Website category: sports
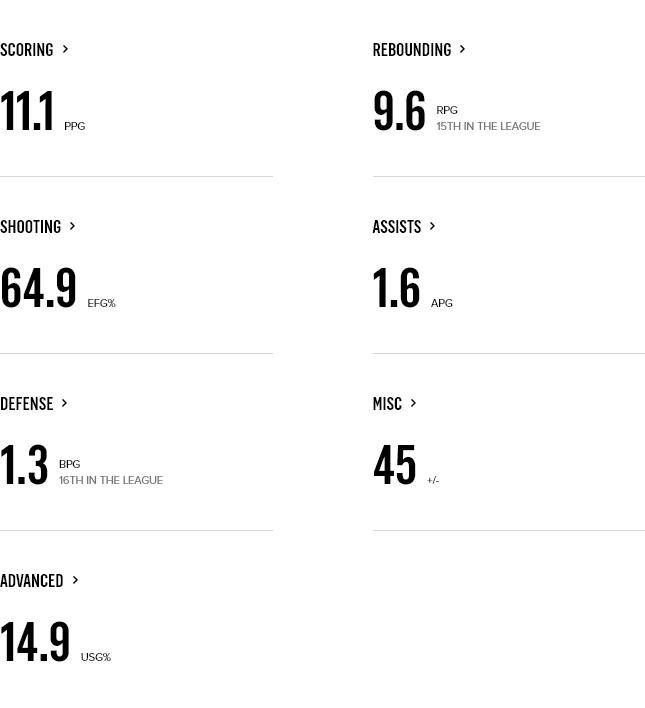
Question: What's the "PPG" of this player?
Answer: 11.1

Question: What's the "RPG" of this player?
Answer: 9.6

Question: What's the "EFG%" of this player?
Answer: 64.9

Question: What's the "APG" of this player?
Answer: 1.6

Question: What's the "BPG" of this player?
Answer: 1.3

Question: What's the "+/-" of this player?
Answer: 45

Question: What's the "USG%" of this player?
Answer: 14.9

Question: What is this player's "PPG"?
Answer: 11.1

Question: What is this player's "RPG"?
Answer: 9.6

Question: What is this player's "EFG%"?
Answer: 64.9

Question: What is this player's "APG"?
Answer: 1.6

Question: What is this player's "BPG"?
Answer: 1.3

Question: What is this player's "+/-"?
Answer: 45

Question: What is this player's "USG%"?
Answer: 14.9

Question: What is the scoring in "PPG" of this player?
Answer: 11.1

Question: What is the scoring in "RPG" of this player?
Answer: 9.6

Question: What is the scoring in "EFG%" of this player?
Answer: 64.9

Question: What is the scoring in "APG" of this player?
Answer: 1.6

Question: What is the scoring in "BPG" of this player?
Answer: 1.3

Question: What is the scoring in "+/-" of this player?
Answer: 45

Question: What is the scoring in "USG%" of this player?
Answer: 14.9

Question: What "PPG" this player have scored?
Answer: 11.1

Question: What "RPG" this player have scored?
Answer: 9.6

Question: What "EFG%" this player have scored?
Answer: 64.9

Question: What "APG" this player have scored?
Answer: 1.6

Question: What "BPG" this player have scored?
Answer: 1.3

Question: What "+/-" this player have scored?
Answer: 45

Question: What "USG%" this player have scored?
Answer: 14.9

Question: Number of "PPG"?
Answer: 11.1

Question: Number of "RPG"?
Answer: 9.6

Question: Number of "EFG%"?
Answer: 64.9

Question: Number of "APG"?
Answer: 1.6

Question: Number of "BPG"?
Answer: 1.3

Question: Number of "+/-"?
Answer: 45

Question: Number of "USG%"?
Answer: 14.9

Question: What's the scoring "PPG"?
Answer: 11.1

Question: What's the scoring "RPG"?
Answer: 9.6

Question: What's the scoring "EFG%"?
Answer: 64.9

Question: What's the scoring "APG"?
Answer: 1.6

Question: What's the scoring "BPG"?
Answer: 1.3

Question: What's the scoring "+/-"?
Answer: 45

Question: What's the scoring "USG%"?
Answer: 14.9